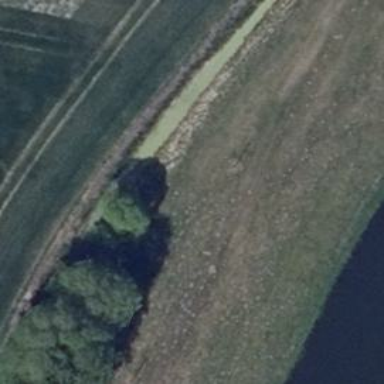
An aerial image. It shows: Path covered in grass.